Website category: university
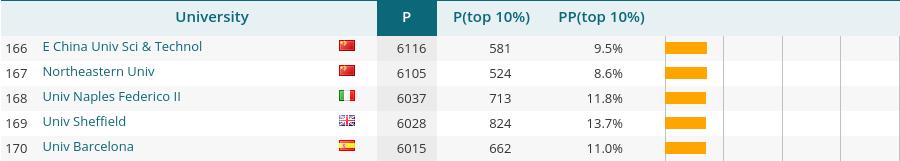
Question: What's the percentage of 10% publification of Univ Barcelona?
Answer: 11.0%

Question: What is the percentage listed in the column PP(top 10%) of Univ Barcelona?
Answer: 11.0%

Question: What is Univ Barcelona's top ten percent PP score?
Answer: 11.0%

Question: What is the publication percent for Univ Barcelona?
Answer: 11.0%

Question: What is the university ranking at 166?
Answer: E China Univ Sci & Technol

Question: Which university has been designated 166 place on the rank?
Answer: E China Univ Sci & Technol

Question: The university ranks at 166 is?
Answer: E China Univ Sci & Technol

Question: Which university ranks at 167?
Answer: Northeastern Univ

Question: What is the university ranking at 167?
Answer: Northeastern Univ

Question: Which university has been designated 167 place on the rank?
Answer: Northeastern Univ

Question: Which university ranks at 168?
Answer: Univ Naples Federico II

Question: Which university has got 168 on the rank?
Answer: Univ Naples Federico II

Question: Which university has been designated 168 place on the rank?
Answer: Univ Naples Federico II

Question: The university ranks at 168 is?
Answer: Univ Naples Federico II

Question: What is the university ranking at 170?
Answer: Univ Barcelona

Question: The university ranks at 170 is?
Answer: Univ Barcelona

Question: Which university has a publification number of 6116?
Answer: E China Univ Sci & Technol

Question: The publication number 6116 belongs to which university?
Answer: E China Univ Sci & Technol

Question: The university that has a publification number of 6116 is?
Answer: E China Univ Sci & Technol

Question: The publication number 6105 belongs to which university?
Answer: Northeastern Univ

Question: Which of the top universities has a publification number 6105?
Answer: Northeastern Univ

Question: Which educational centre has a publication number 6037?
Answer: Univ Naples Federico II

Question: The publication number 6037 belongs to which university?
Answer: Univ Naples Federico II

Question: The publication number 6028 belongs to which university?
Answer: Univ Sheffield

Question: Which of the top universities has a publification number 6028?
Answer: Univ Sheffield

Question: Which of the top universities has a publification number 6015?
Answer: Univ Barcelona

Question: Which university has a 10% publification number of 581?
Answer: E China Univ Sci & Technol

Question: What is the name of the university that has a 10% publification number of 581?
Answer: E China Univ Sci & Technol

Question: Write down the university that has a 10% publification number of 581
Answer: E China Univ Sci & Technol

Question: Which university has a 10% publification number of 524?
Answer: Northeastern Univ

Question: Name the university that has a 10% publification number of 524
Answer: Northeastern Univ

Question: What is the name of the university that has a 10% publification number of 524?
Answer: Northeastern Univ

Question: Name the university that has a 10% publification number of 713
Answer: Univ Naples Federico II

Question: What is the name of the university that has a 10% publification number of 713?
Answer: Univ Naples Federico II

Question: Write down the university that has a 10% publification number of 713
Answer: Univ Naples Federico II

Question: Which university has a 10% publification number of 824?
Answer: Univ Sheffield

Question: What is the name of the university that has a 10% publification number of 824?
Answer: Univ Sheffield

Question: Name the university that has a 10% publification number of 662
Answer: Univ Barcelona

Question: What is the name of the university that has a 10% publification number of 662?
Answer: Univ Barcelona